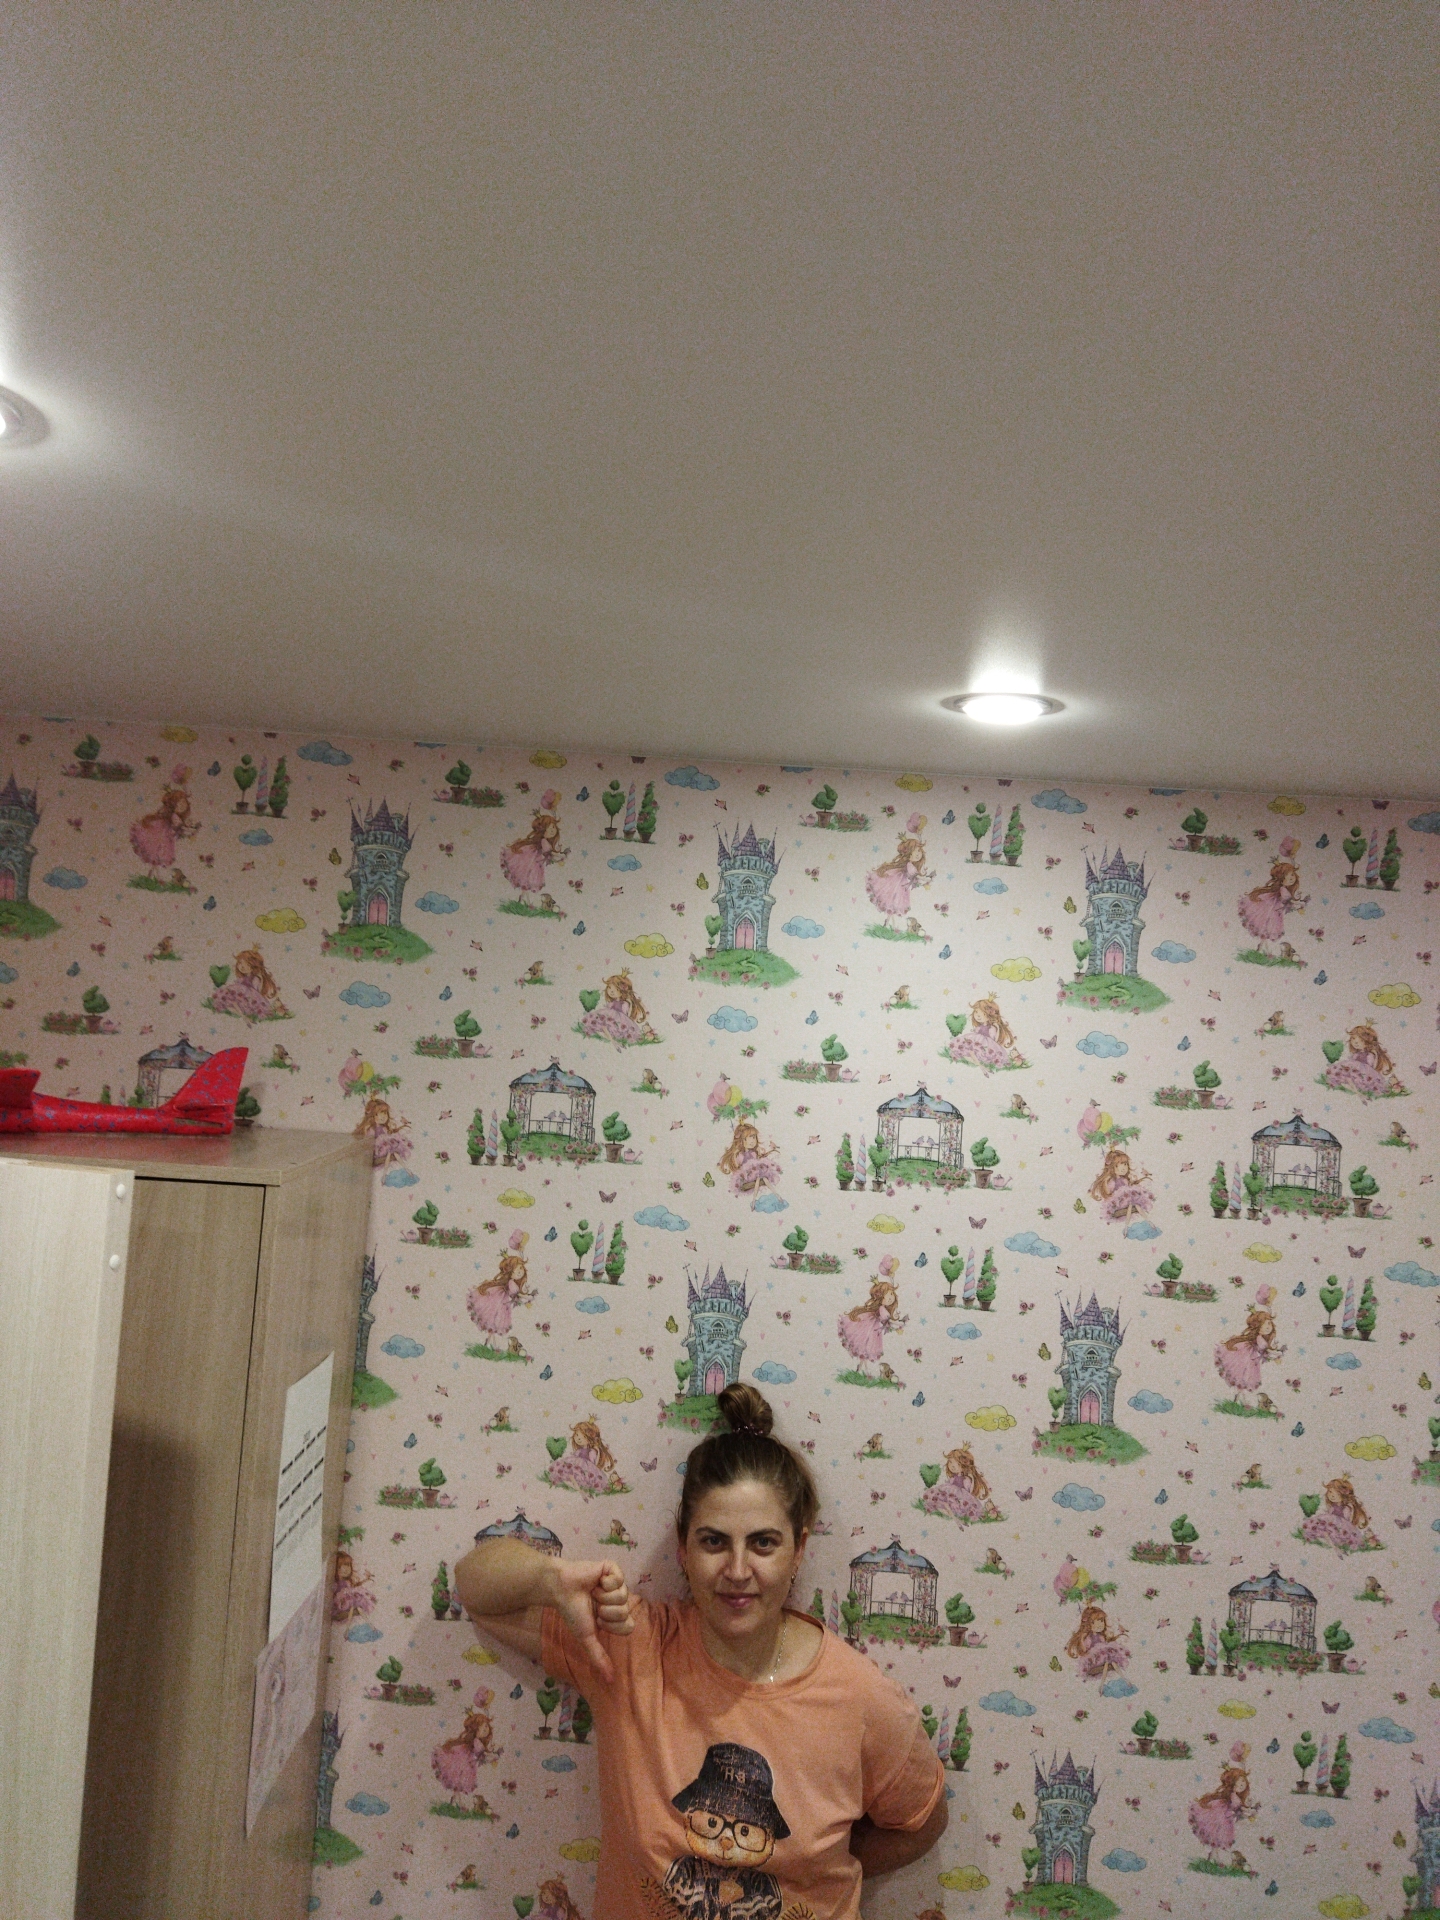
Label: noise